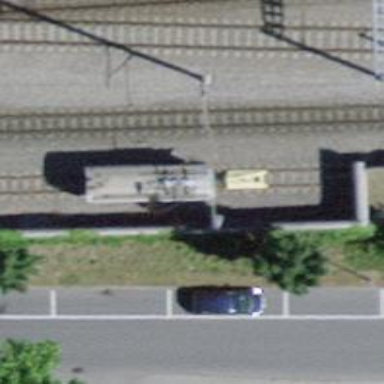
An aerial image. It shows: Railway buffer stop.